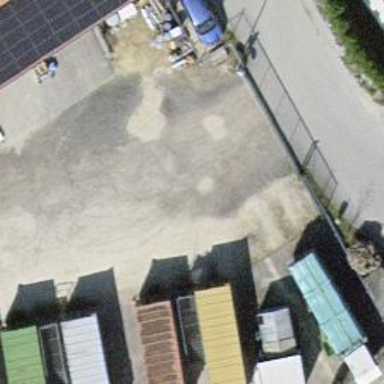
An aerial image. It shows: Recycling centre providing amenities for recycling.